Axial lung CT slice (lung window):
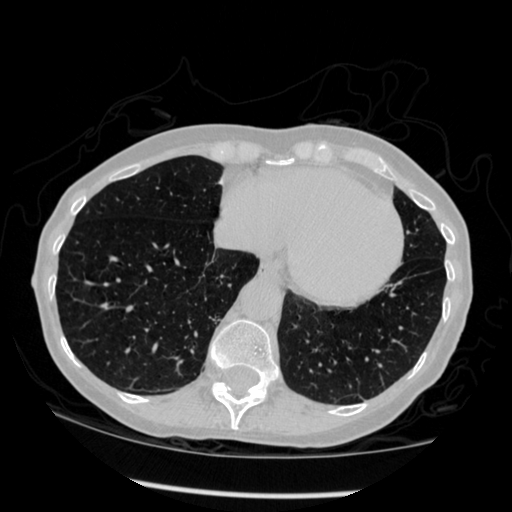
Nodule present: no